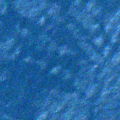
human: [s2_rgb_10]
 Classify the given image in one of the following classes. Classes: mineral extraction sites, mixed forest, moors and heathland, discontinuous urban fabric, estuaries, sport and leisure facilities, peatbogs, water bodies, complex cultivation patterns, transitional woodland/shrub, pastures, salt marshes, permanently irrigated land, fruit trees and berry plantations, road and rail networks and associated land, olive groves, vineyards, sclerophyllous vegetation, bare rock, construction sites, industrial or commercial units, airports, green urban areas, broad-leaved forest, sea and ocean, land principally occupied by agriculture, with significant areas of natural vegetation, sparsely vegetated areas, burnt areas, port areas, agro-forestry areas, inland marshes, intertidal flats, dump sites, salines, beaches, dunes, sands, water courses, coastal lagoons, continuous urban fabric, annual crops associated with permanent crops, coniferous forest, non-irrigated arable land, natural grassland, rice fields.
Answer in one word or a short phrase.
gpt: sea and ocean